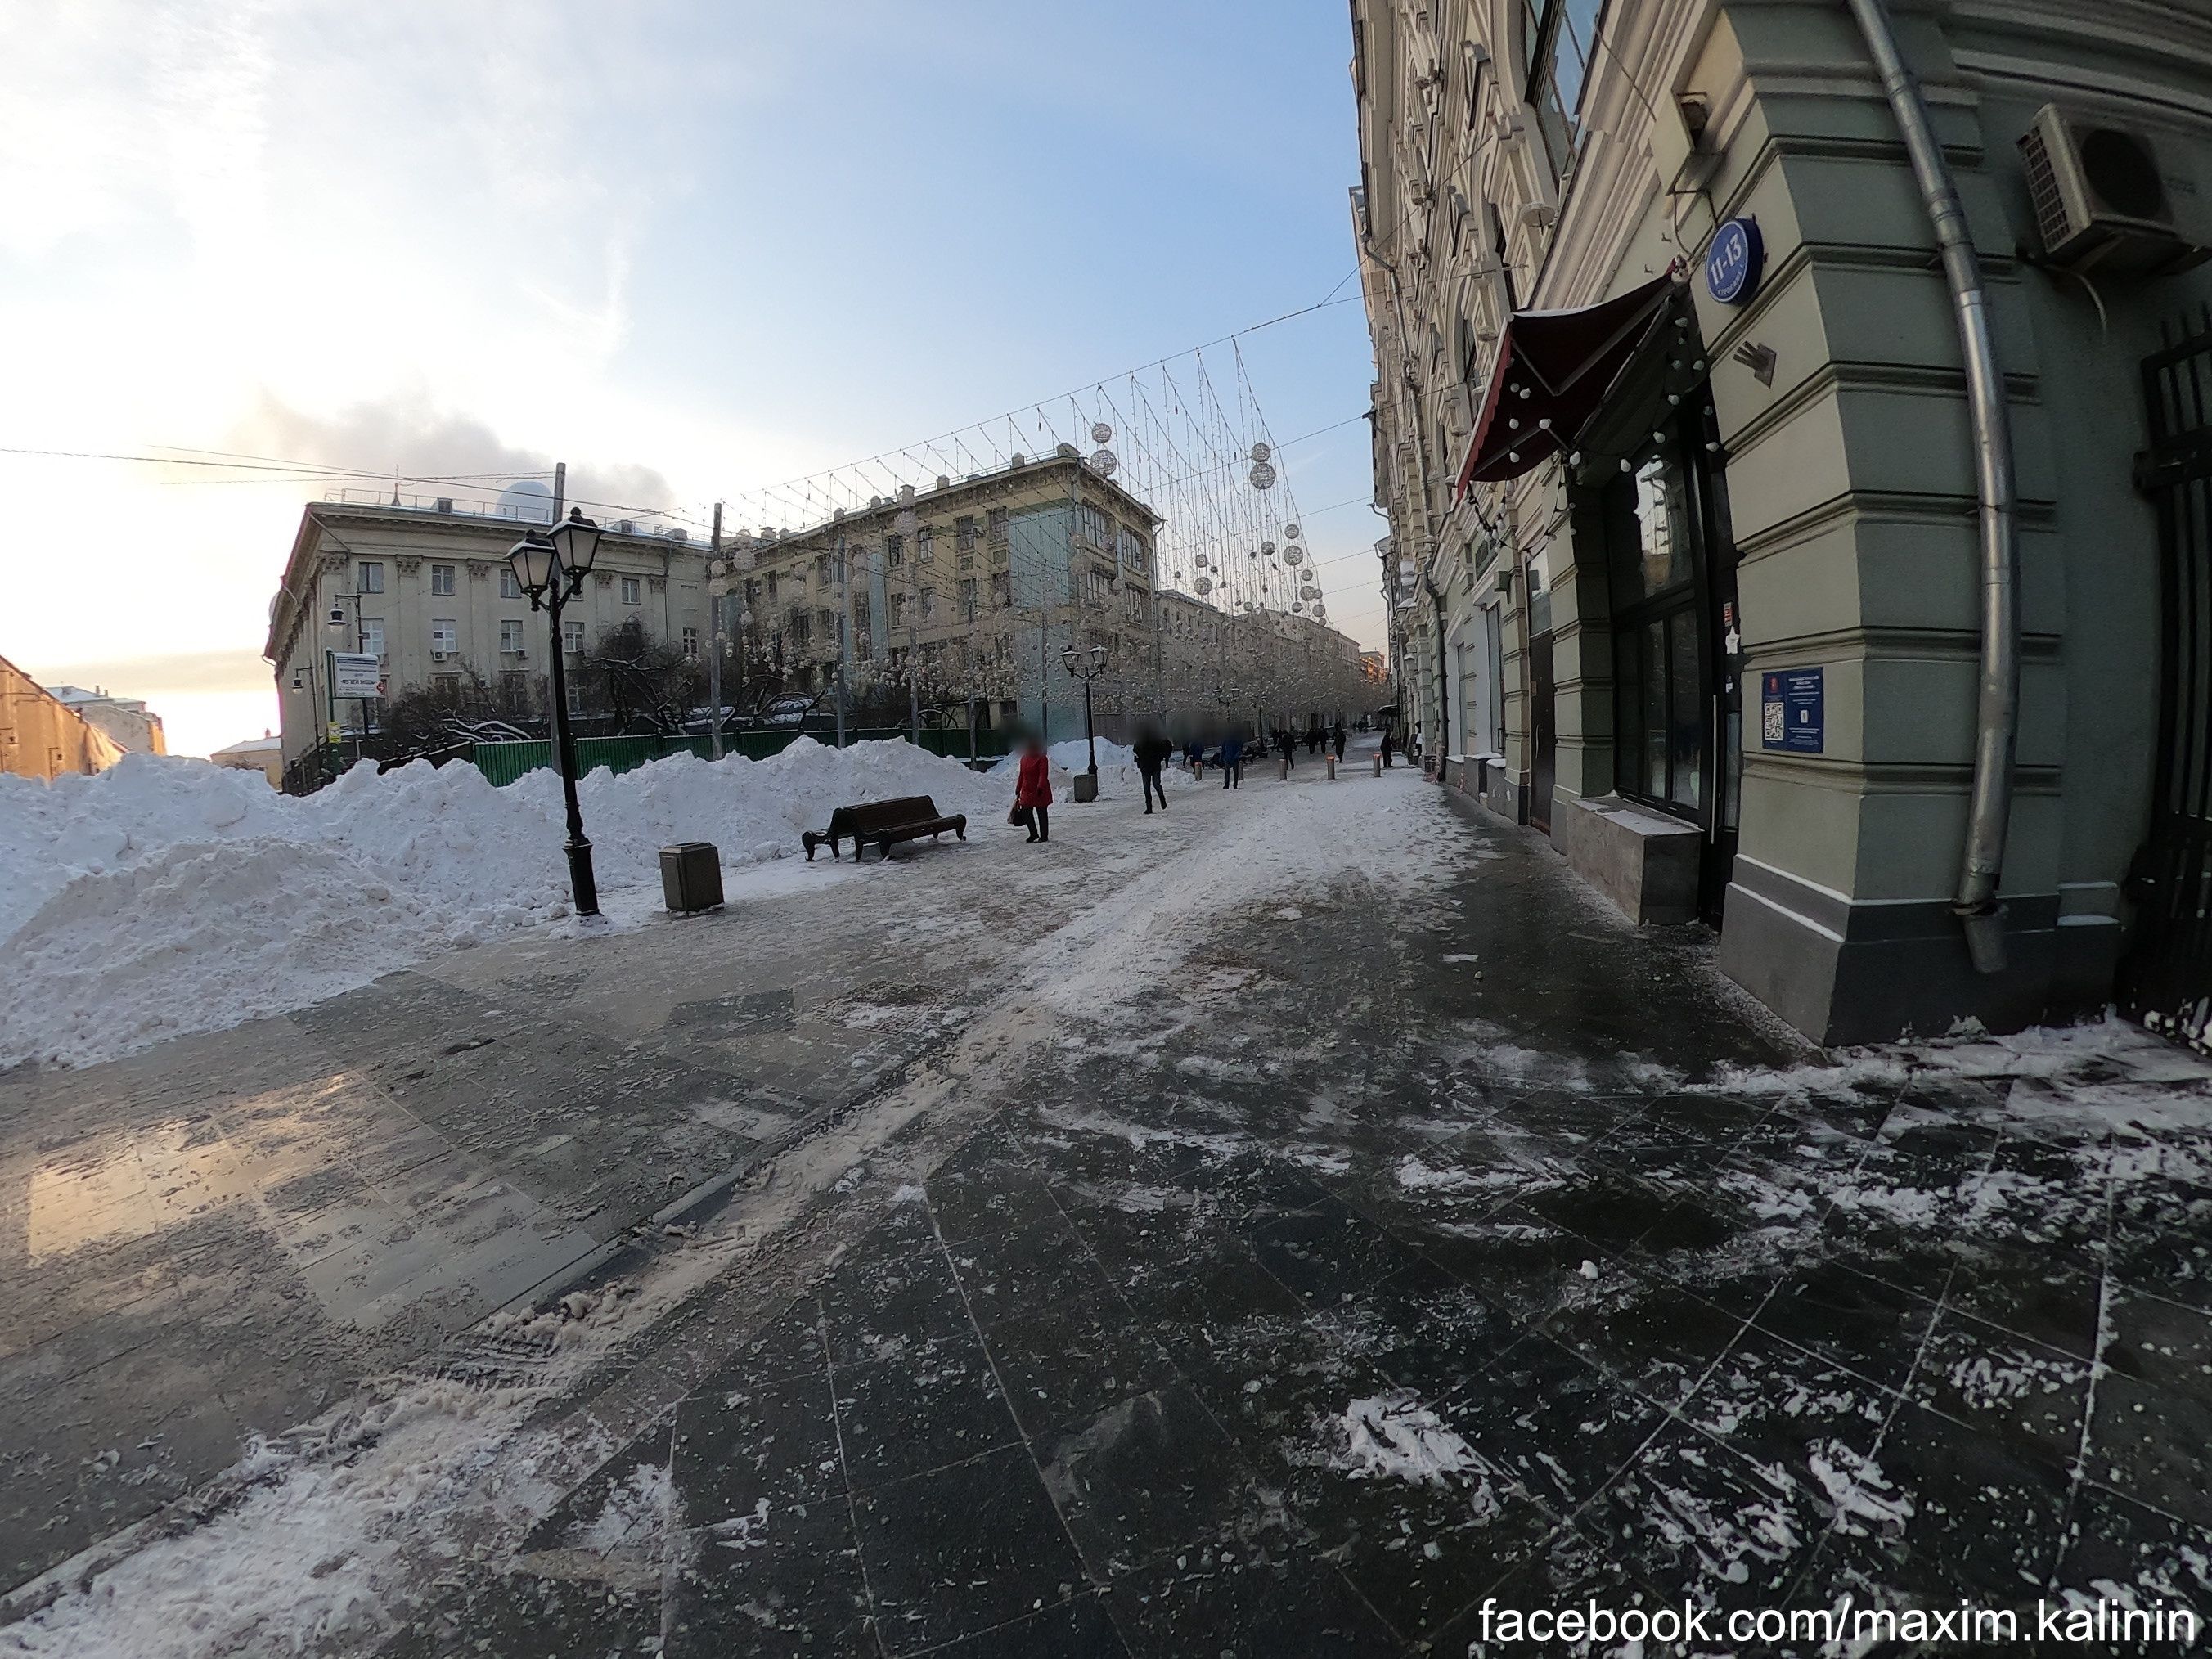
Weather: snowy
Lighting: day
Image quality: good
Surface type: walking surface
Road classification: pedestrian, unclassified
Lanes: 2
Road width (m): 3.5
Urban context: urban centre
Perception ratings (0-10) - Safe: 4.43, Lively: 7.64, Beautiful: 3.88, Boring: 5.46, Depressing: 6.75, Wealthy: 5.9